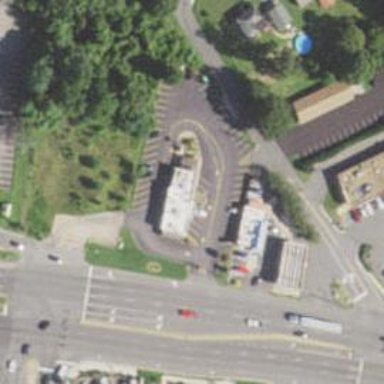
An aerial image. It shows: Convenience shop.